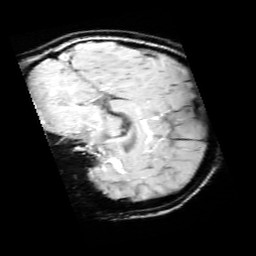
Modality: SWI
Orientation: sagittal
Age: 12
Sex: male
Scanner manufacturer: siemens
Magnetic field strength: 3 T
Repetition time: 0.027 s
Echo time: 0.02 s